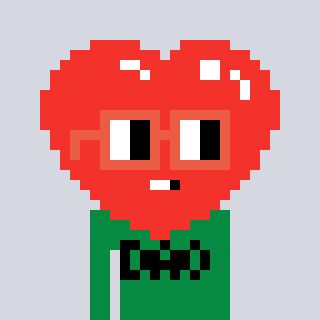
a pixel art character with square orange glasses, a heart-shaped head and a green-colored body on a cool background